Question: When I open a new Python file, this small dialog gives the option to make a unit test template as is in the picture. I want to change this shortcut to instead create a 'pytest' one.
How can i do that?
And, can I put more "templates/shortcuts" in this dialog? That will save time on some templates that I use a lot to start new projects.

I already installed pytest, and went through this:
> Open the Settings/Preferences | Tools | Python Integrated Tools settings dialog as described in Choosing Your Testing Framework.In the Default test runner field select pytest.
But even with pytest as default, the dialog still shows "unit test" only and not pytest.
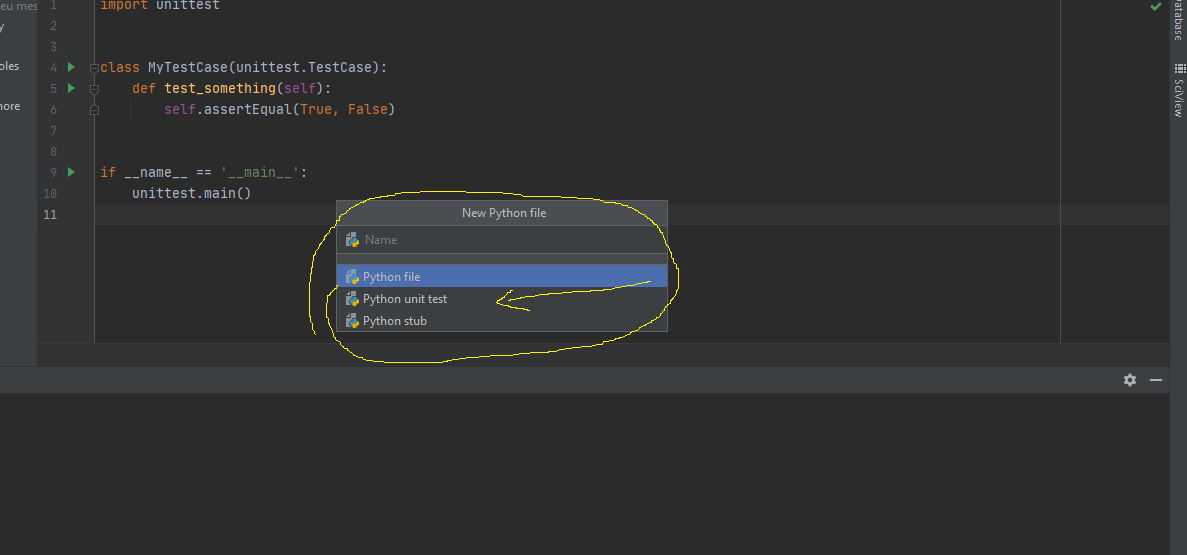
Answer: As far as I know, the selection menu for the Python file type that you get if you select 'New...|Python file' is not configurable. You can, however, add a file template yourself, that will appear in the list of file types you get if you select 'New...'.
The easiest way to access this is via 'New...|Edit File Templates...', or you can get to the same dialog via 'Settings...|Editor|File and Code Templates'. You can add templates for all new projects (schema 'Default'), or for the current project only (schema 'Project'), though that makes sense only for large projects.
Note that your custom file templates are always ordered alphabetically in the list, so if you want to show them in a specific order, you may use some prefix in the template names to enforce the wanted order.
:
I checked in PyCharm code where the internal file templates (e.g. the templates in the "New Python file" dialog) are handled, and this seems indeed to be hardcoded. Short of adapting the PyCharm code there seems to be no possibility to configure this.